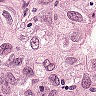
Metastatic tissue present: yes